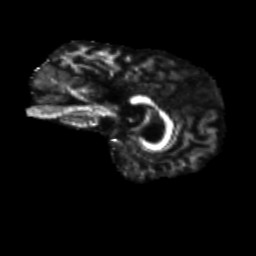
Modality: FA
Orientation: sagittal
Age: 74
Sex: male
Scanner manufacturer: siemens
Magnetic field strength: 3 T
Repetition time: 4.71 s
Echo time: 0.0906 s